Question: I have site <URL> where i used to use image blend like photoshop.
On this site i using different colors for footer, to divide it into four parts 1st & 2nd color having opacity 0.7 and 3rd color having 0.9 and last color having 0.5. As first three colors having opacity near to 1, so body background grid is not visible properly like 4th one. But i don't want to change the opacity for them.
I need to show like

but in this screenshot, i reduced the opacity to 0.5, so footer colors not looking exactly what i want but i need to use same color with opacity 0.7 for first & second color and 0.9 for 3rd color.
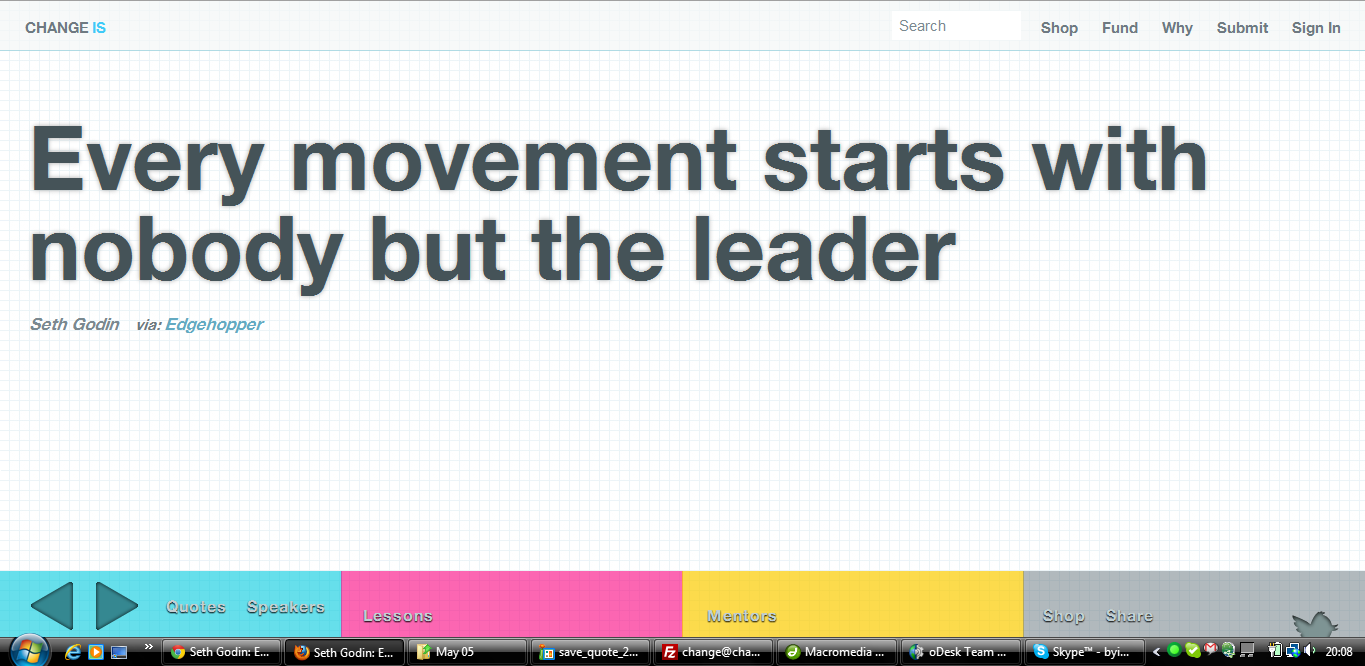
Answer: So what you're trying to do is show more of the grid under the blue, pink, yellow but you don't want to change the opacity. You could photoshop the grid with the colors so you can control the amount of grid boxes shown, then set it as background and repeat-x.